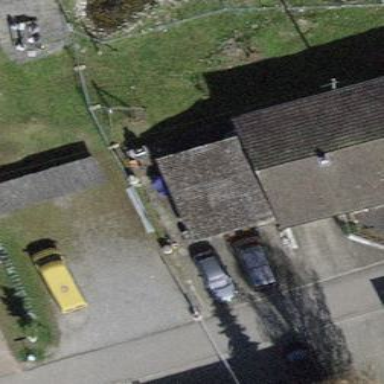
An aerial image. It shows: Garage building.